Question: How do I go about getting text content to carryover to a dynamically created column to it's right when the window height is reduced?
Basically this:

Is there any jquery/other plugins out there that can do this?
I hit the wall while working on a horizontally scrolling website, and this has been haunting me and driving me crazy for the past month. I guess, the madness had clogged my mind to allow proper research.
There's treesaver.js <URL>. The only problem I have with treesaver is it's constant re-loading whenever the window's resized but that's just a pet peeve.
It would be nice if this can be done in css itself; this trivial issue really shouldn't need a javascript plugin, but the wide array of browsers(along with their own quirkiness') used in the market forces me to dip my hand in the js basket first.
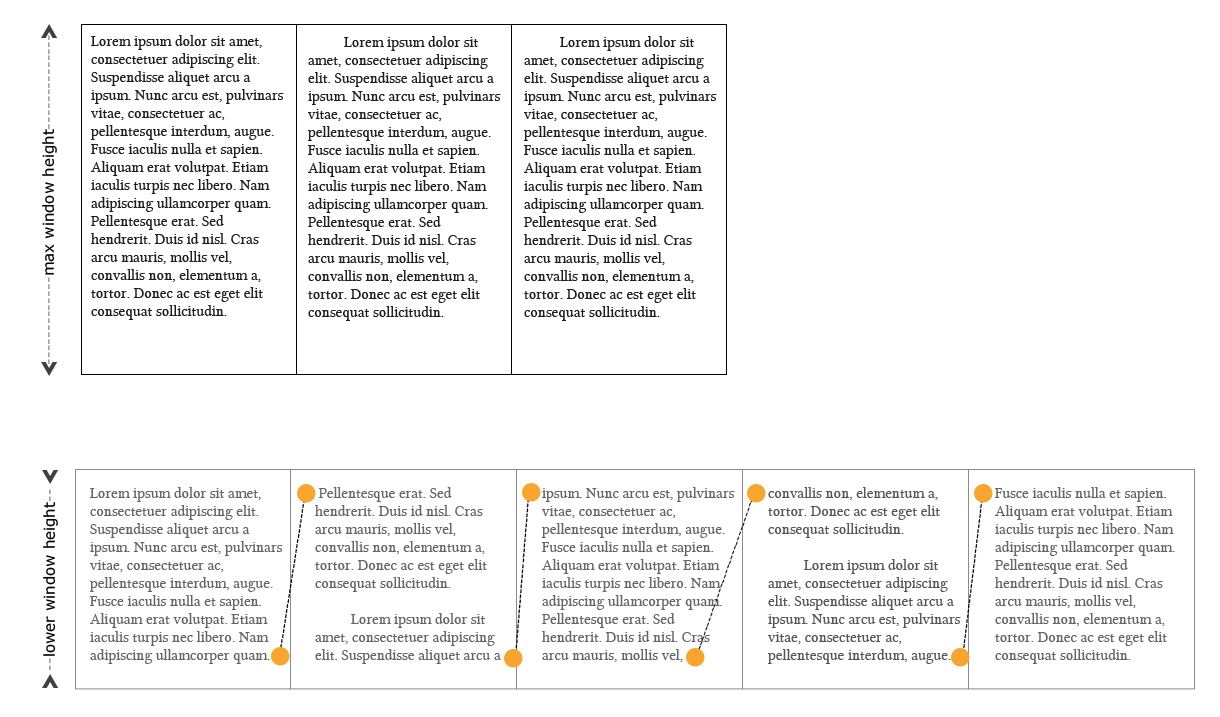
Answer: What you are asking for is currently a W3C candidate reccomendation
<URL>
You can see it in action here:
<URL>
The bad news is it's not supported by IE 8 even in standards mode. I don't have IE 9 available here, but if this is a public site, you probably can't require IE 9 yet anyway.